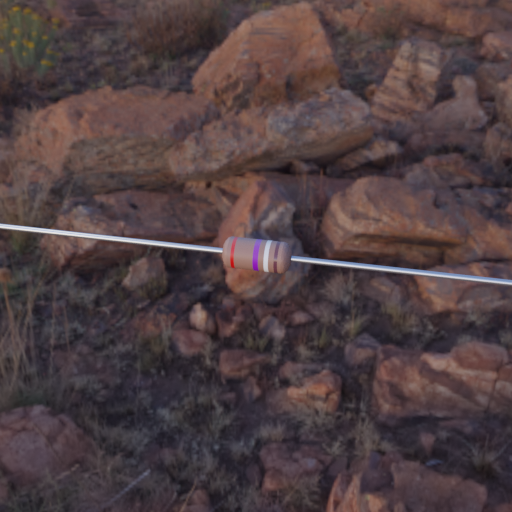
Resistor colour bands (in order): red, violet, white, brown